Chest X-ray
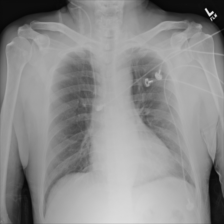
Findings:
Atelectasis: negative
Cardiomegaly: negative
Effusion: negative
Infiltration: negative
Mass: negative
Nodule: negative
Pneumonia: negative
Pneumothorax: negative
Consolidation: negative
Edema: negative
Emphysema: negative
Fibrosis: negative
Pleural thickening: negative
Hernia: negative